Interaction volume radius: 5 \u00c5
Interaction volume height: 20 \u00c5
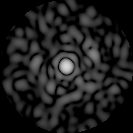
Disorder parameter: 0.8262